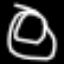
Label: donut